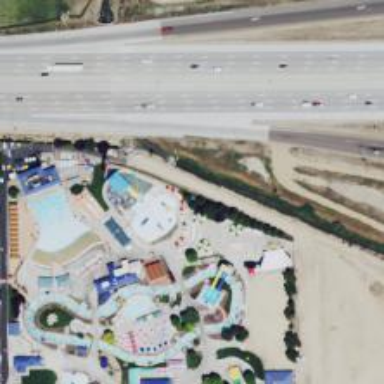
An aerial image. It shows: Water slide attraction.